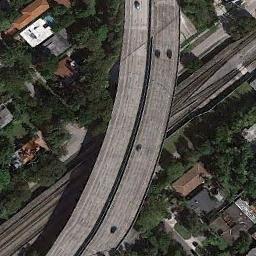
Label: overpass